Question: I am trying to assign a variable to email body in php but is not working.
'''
$refer=$_POST['refer'];
send_mail( 'admin@auto-sal.es',
$_POST['email'],
'Invitation from ' .$name,
'Hi ".$refer."
join me at auto-sal.es and get 1 month free membership');
'''

I've tried using double quotes instead of single quotes but nothing happens any tips?
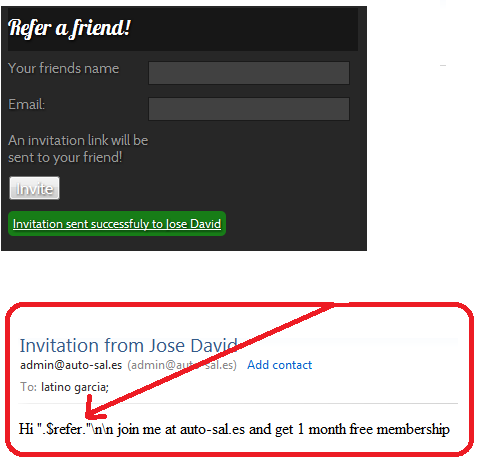
Answer: Try this:
'''
"Hi "$refer"
join me at auto-sal.es and get 1 month free membership");
'''
You are enclosing the string in single quotes. Single quotes work differently from dobule quotes. If you put '"' or a variable inside single quotes they will be interpreted literally, and that's what is happening to you.
You should also take a look at the <URL> that states:
> Unlike the double-quoted and heredoc syntaxes, variables and escape sequences for special characters will not be expanded when they occur in single quoted strings.